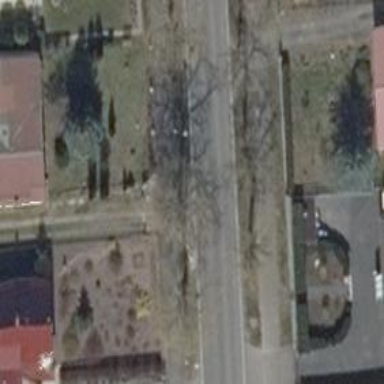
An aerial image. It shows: Avenue lined with deciduous broadleaved trees.